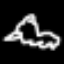
Label: frog